Question: Let's say I have some original jpg image and I want to add red with 50% opacity over the image and display it on the page, how it's done with GD? Please just point me in the right direction, my googling and searching didn't give me much results, or maybe I don't know what I'm searching for because english isn't my 1st language.
Example from photoshop:

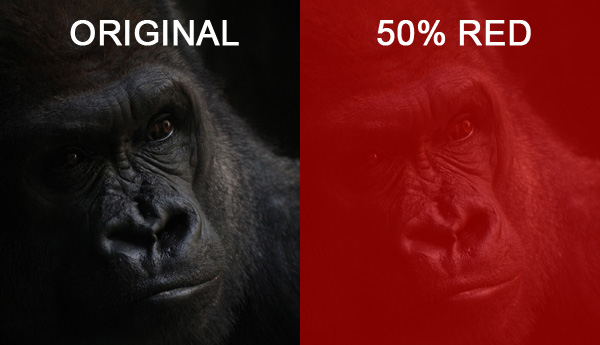
Answer: Well, you could either <URL> and
'''
$red = imagecolorallocatealpha($image, 255, 0, 0, 63);
'''
Or you could use the PHP Image <URL>,
'''
imagefilter($image, IMG_FILTER_COLORIZE, 127, 0, 0);
'''
// didn't test the color though